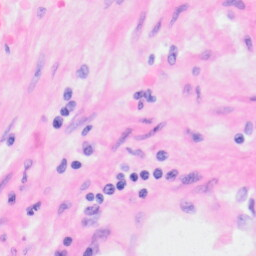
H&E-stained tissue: Kidney